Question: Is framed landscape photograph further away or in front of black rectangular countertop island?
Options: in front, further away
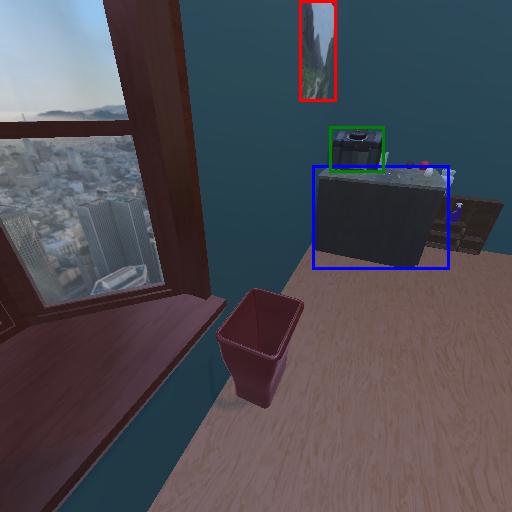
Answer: in front